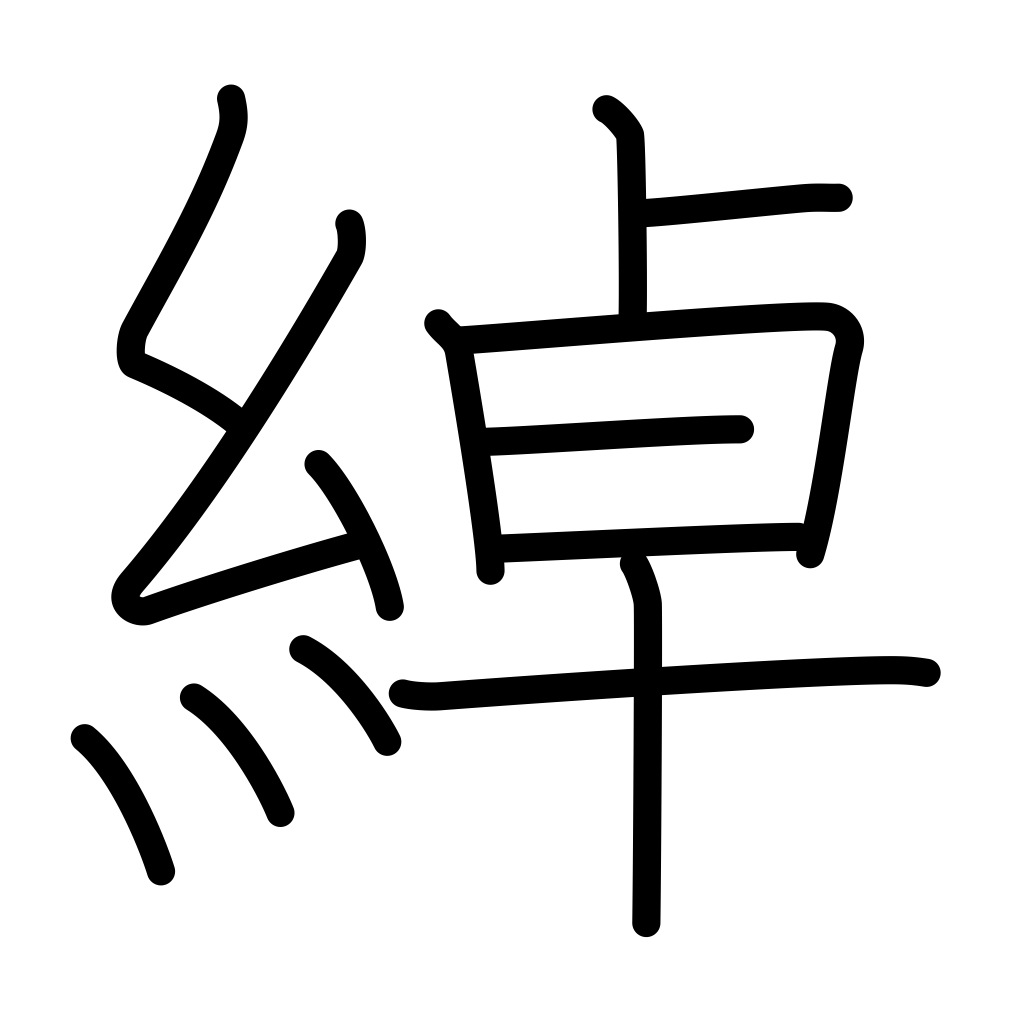
Meaning: loose, lenient